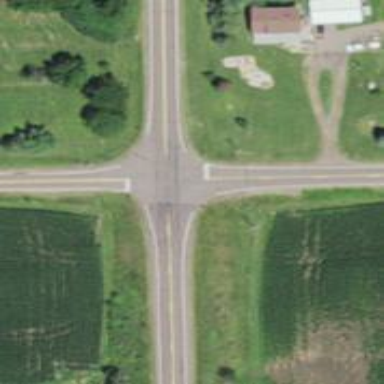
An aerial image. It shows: Stop road.